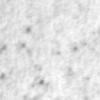
Label: no_change